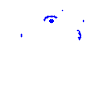
Particle: kaon